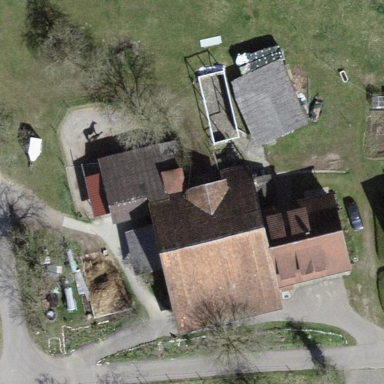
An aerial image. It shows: Stable building.